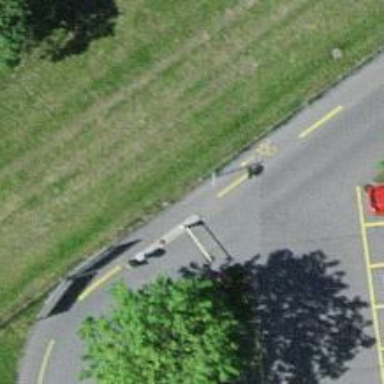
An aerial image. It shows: Lift gate barrier.